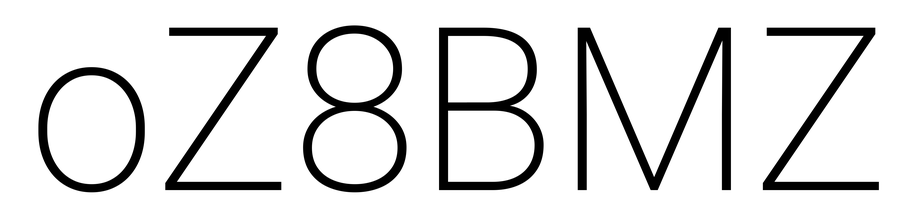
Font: Roboto_ExtraLight